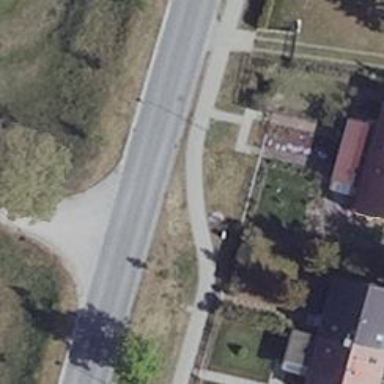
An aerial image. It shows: Well-maintained track road of grade 1.